Question: I am working on Asp.Net Chart using C# language.I give option to user that he select fields from database and form a graph also have a option to save these settings with name and make a smart list when user want to see his save setting he just click and graph formd .But when user click on the name of his save setting graph not form correctly and also not showing the axis correctly my code is as follows:
'''
protected void btnShowSmartList_Click(object sender, EventArgs e)
{
string _SmartList ;
ds = GetDataSet("SELECT [Sql_Query] FROM [DWH_SmartList] WHERE sys_SmartList_No=" + ddSmartQueryList.SelectedValue) ;
_SmartList = Convert.ToString(ds.Tables[0].Rows[0]["Sql_Query"]);
ds.Tables[0].Dispose();
ds = new DataSet();
ds = GetDataSet(_SmartList);
Chart1.DataSource = ds;
Chart1.Legends.Add("Inspection_Date").Title = "Inspection_Date";
Chart1.ChartAreas["ChartArea1"].AxisX.Title = Dd_List.SelectedValue;
Chart1.ChartAreas["ChartArea1"].AxisX.MajorGrid.Enabled = false;
Chart1.ChartAreas["ChartArea1"].AxisX.MajorTickMark.Enabled = false;
Chart1.ChartAreas["ChartArea1"].AxisY.MajorTickMark.Enabled = false;
Chart1.ChartAreas["ChartArea1"].AxisY.MajorGrid.Enabled = false;
Chart1.ChartAreas["ChartArea1"].AxisX.MinorGrid.Enabled = false;
Chart1.ChartAreas["ChartArea1"].AxisX.MinorTickMark.Enabled = false;
Chart1.ChartAreas["ChartArea1"].AxisY.MinorGrid.Enabled = false;
Chart1.ChartAreas["ChartArea1"].AxisY.MinorTickMark.Enabled = false;
Chart1.ChartAreas["ChartArea1"].AxisY.Title = Dd_ListY.SelectedValue;
Chart1.Series["Series1"].XValueMember = Dd_List.SelectedValue;
Chart1.Series["Series1"].YValueMembers = Dd_ListY.SelectedValue;
Chart1.Series["Series1"].LegendText = Dd_ListY.SelectedValue;
this.GridFormatting();
Chart1.DataBind();
//Chart1.BackColor = System.Drawing.Color.White;
// this.Chart1.ChartAreas["ChartArea1"].AxisY.IsStartedFromZero = false;
GridView1.SelectedIndex = 0;
GridView1.DataSource = ds;
GridView1.DataBind();
}
'''
Grid working great but graph not
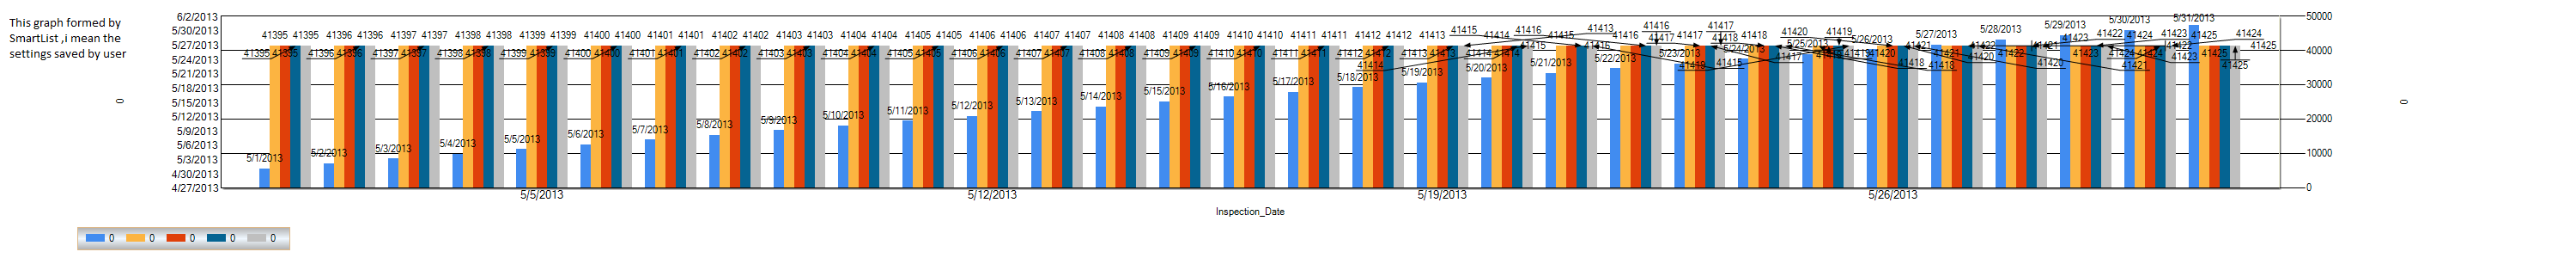
Answer: I solve this problem myself first i saved the value in database of all my Axis with this code
{
'''
string connectionString = ConfigurationManager.ConnectionStrings["KTConnectionString"].ToString();
cmd.Connection = con;
KTDataContext dataContext = new KTDataContext(connectionString);
DWH_SmartList tbip = new DWH_SmartList();
tbip.Sql_Query = txtQuery.Text;
tbip.Y_Axis = Dd_ListY.SelectedValue;
tbip.Y1_Axis = Dd_ListYSec.SelectedValue;
tbip.Y2_Axis = Dd_List3.SelectedValue;
tbip.Y3_Axis = Dd_List4.SelectedValue;
tbip.Y4_Axis = Dd_List5.SelectedValue;
tbip.SmartList_Description = txt_SmartList.Text;
tbip.User_Code = Convert.ToInt32( Session["UserCode"]);
dataContext.DWH_SmartLists.InsertOnSubmit(tbip);
dataContext.SubmitChanges();
}
'''
Then i retrieve it by this code:
{
'''
string _SmartList,_yaxis,_y1axis,_y2axis,_y3axis,_y4axis,_y5axis;
ds = GetDataSet("SELECT [Sql_Query],[Y_Axis],[Y1_Axis],[Y2_Axis],[Y3_Axis],[Y4_Axis],[Y5_Axis] FROM [DWH_SmartList] WHERE sys_SmartList_No=" + ddSmartQueryList.SelectedValue) ;
_SmartList = Convert.ToString(ds.Tables[0].Rows[0]["Sql_Query"]);
_yaxis = Convert.ToString(ds.Tables[0].Rows[0]["Y_Axis"]);
_y1axis= Convert.ToString(ds.Tables[0].Rows[0]["Y1_Axis"]);
_y2axis = Convert.ToString(ds.Tables[0].Rows[0]["Y2_Axis"]);
_y3axis = Convert.ToString(ds.Tables[0].Rows[0]["Y4_Axis"]);
_y4axis = Convert.ToString(ds.Tables[0].Rows[0]["Y4_Axis"]);
_y5axis = Convert.ToString(ds.Tables[0].Rows[0]["Y5_Axis"]);
Dd_ListY.SelectedValue = _yaxis ;
Dd_ListYSec.SelectedValue = _y1axis;
Dd_List3.SelectedValue = _y2axis;
Dd_List4.SelectedValue = _y3axis;
Dd_List5.SelectedValue = _y4axis;
ds.Tables[0].Dispose();
ds = new DataSet();
ds = GetDataSet(_SmartList);
Chart1.DataSource = ds;
Chart1.Legends.Add("Inspection_Date").Title = "Inspection_Date";
Chart1.ChartAreas["ChartArea1"].AxisX.Title = Dd_List.SelectedValue;
Chart1.ChartAreas["ChartArea1"].AxisX.MajorGrid.Enabled = false;
Chart1.ChartAreas["ChartArea1"].AxisX.MajorTickMark.Enabled = false;
Chart1.ChartAreas["ChartArea1"].AxisY.MajorTickMark.Enabled = false;
Chart1.ChartAreas["ChartArea1"].AxisY.MajorGrid.Enabled = false;
Chart1.ChartAreas["ChartArea1"].AxisX.MinorGrid.Enabled = false;
Chart1.ChartAreas["ChartArea1"].AxisX.MinorTickMark.Enabled = false;
Chart1.ChartAreas["ChartArea1"].AxisY.MinorGrid.Enabled = false;
Chart1.ChartAreas["ChartArea1"].AxisY.MinorTickMark.Enabled = false;
Chart1.ChartAreas["ChartArea1"].AxisY.Title = Dd_ListY.SelectedValue;
Chart1.Series["Series1"].XValueMember = Dd_List.SelectedValue;
Chart1.Series["Series1"].YValueMembers = Dd_ListY.SelectedValue;
Chart1.Series["Series1"].LegendText = Dd_ListY.SelectedValue;
this.GridFormatting();
Chart1.DataBind();
//Chart1.BackColor = System.Drawing.Color.White;
// this.Chart1.ChartAreas["ChartArea1"].AxisY.IsStartedFromZero = false;
GridView1.SelectedIndex = 0;
GridView1.DataSource = ds;
GridView1.DataBind();
}
'''
and my project also completed thenk for support and help me stackoverflow professionals and <URL>